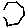
Label: hexagon